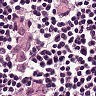
Metastatic tissue present: yes